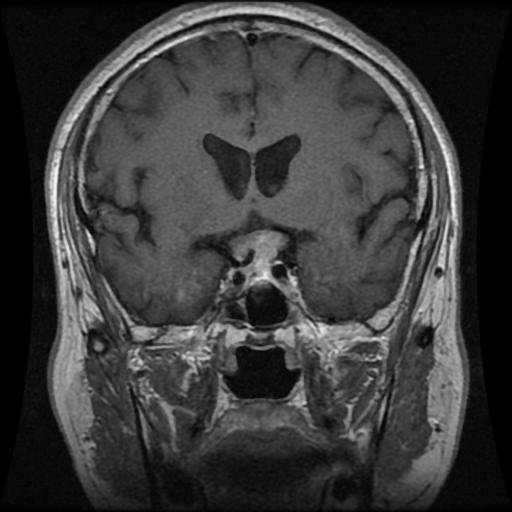
Label: pituitary